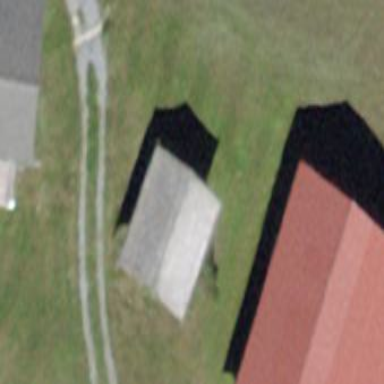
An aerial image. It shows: Building with tile roof.